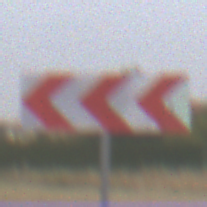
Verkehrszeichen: RichtungstafelnInKurvenGrossRechts
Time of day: Midday
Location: Outdoor (Suburban)
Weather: Overcast
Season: NotSpecified
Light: Natural